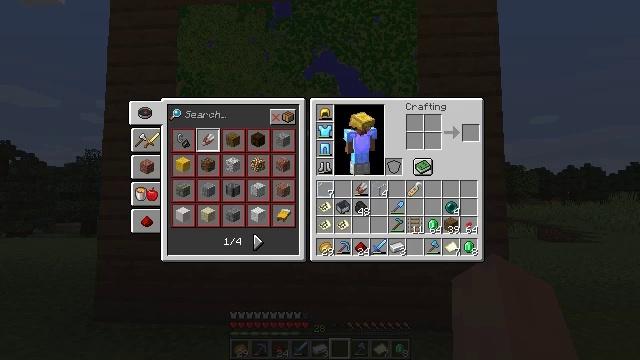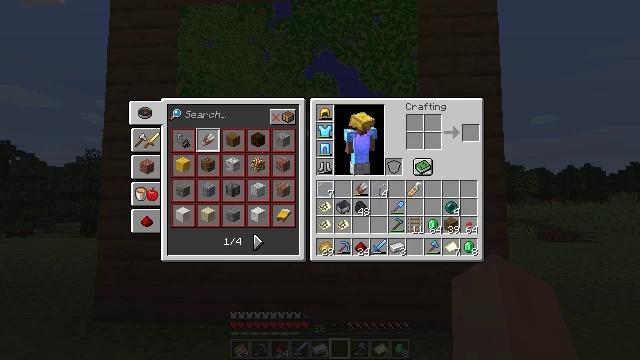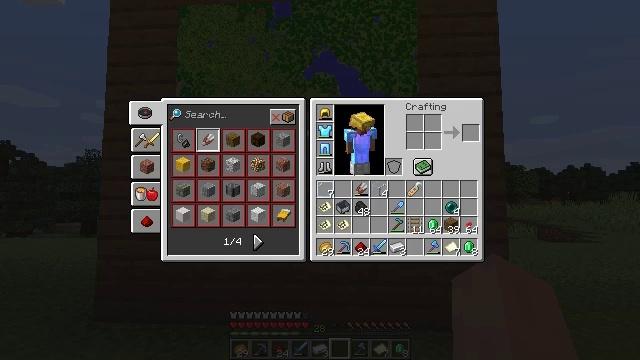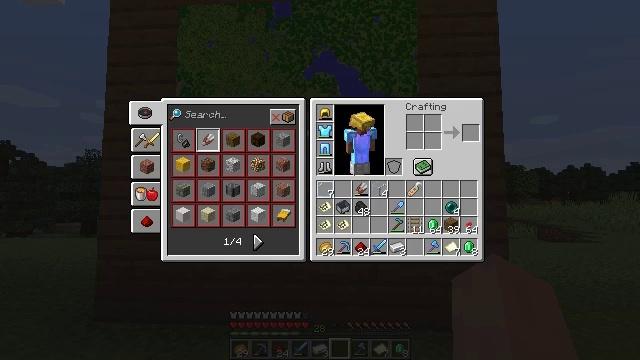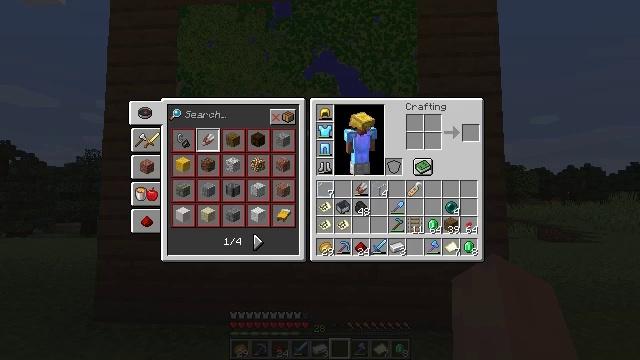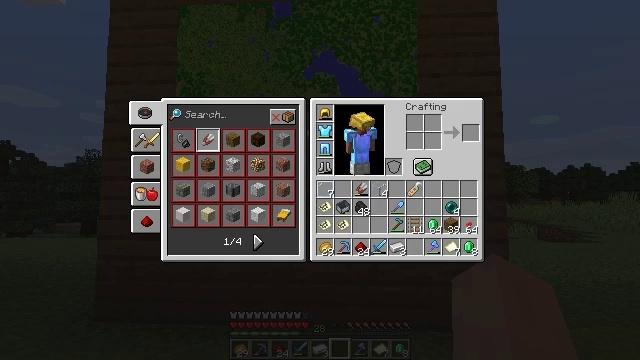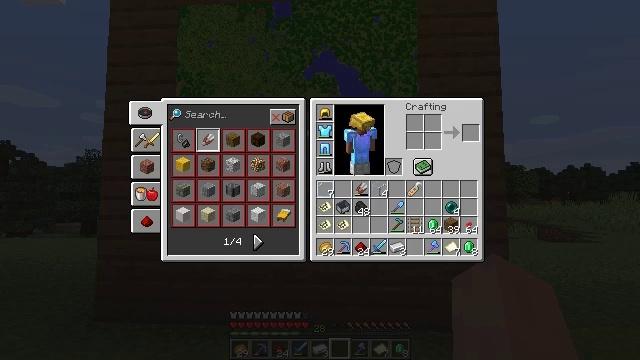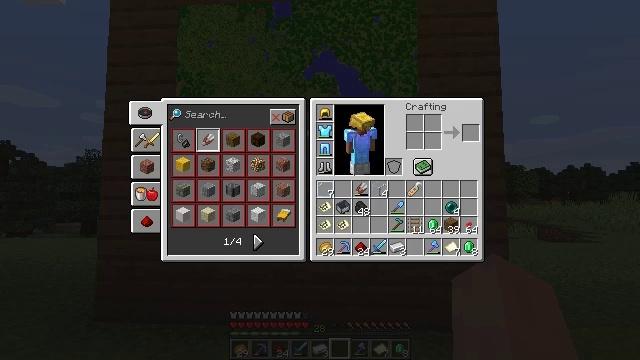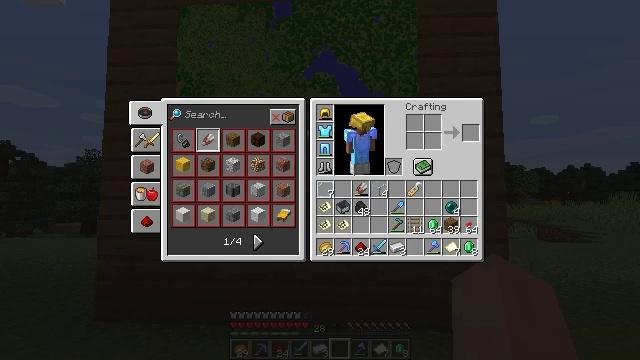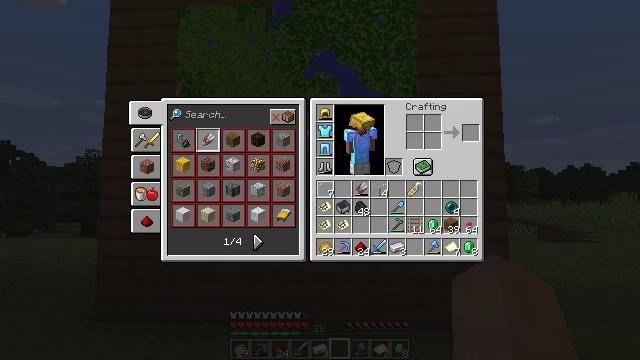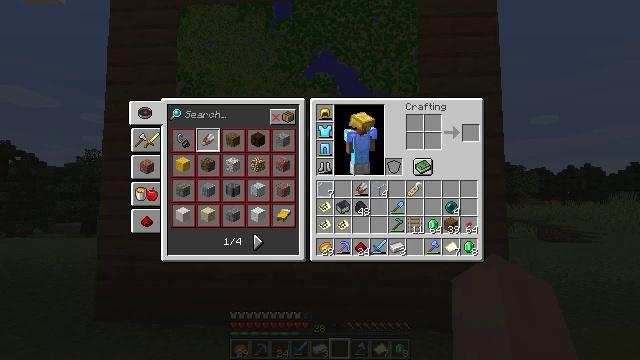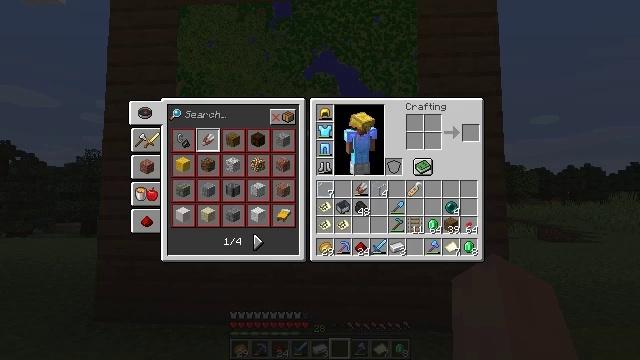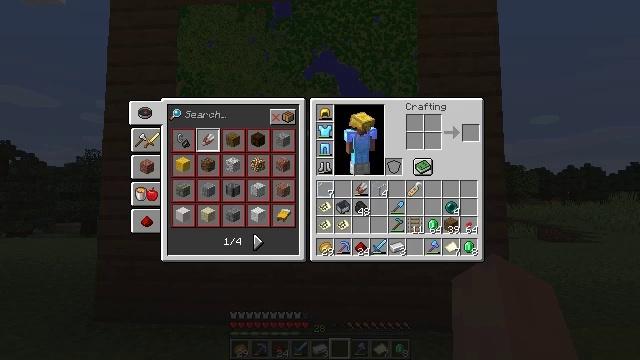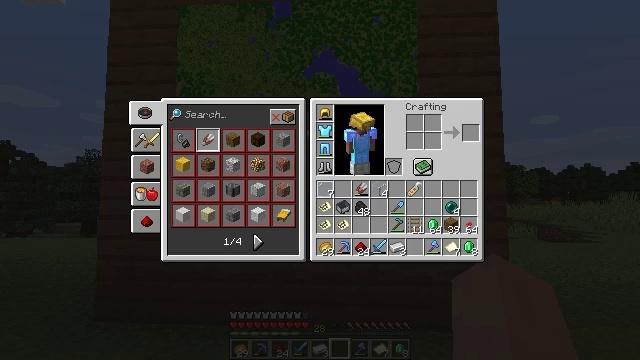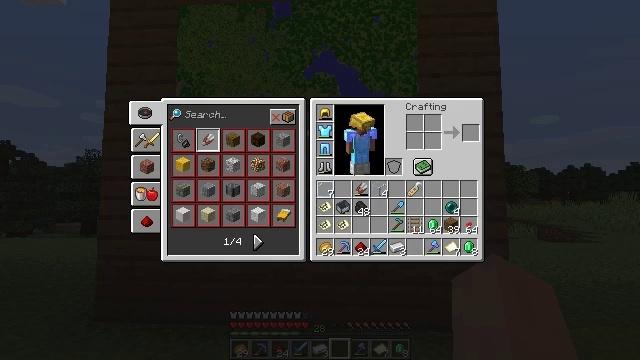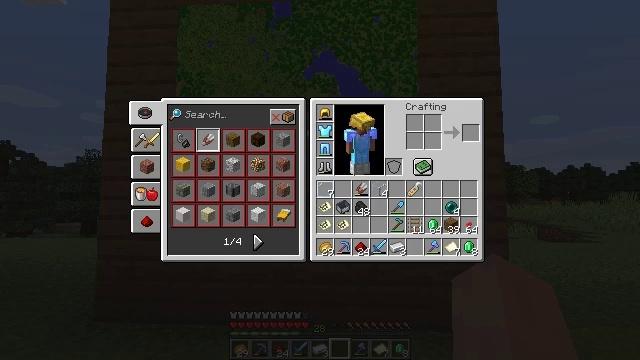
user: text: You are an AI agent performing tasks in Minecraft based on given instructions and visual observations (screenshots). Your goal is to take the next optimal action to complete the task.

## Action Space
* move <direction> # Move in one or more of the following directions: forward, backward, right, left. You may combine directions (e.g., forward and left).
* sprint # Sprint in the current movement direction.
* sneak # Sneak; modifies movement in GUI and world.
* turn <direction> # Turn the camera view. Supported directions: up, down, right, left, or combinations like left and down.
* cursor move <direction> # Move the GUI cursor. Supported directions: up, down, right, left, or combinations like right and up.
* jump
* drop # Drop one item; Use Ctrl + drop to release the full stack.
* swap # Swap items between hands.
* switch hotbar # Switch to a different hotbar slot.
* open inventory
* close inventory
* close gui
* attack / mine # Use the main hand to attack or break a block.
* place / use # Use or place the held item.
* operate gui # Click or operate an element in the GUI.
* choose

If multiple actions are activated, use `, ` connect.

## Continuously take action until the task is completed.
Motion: motion action
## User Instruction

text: Craft the item frame with sticks and leather.
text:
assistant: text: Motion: no_op
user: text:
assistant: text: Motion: no_op
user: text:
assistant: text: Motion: no_op
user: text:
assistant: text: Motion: no_op
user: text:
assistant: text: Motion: no_op
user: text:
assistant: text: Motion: no_op
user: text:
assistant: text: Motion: no_op
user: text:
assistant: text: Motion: no_op
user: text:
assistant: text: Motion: no_op
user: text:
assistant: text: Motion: no_op
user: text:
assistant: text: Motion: no_op
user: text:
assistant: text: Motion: no_op
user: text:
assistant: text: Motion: no_op
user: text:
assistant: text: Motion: no_op
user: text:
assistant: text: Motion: no_op
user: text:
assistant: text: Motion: no_op
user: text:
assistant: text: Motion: no_op
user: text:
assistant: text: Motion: no_op
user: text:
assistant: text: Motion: no_op
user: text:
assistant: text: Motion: no_op
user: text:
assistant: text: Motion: no_op
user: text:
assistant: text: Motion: no_op
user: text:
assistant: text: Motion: no_op
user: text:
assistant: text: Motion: no_op
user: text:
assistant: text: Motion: no_op
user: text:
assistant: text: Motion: no_op
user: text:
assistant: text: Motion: no_op
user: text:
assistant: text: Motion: no_op
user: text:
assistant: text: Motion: no_op
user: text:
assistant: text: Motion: no_op